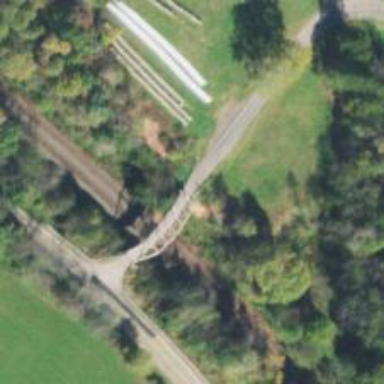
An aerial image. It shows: Unclassified road passing over truss bridge.